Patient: sex M, age 55
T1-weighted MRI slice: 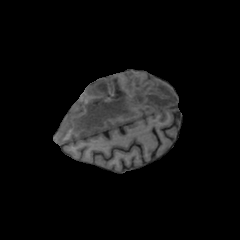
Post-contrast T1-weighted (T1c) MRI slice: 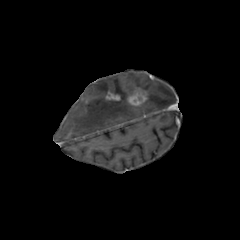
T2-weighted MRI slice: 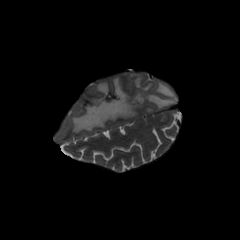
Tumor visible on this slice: yes
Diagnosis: Glioblastoma, IDH-wildtype
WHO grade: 4